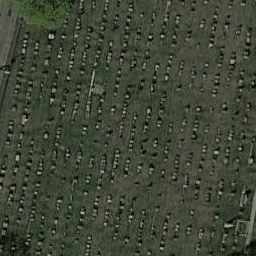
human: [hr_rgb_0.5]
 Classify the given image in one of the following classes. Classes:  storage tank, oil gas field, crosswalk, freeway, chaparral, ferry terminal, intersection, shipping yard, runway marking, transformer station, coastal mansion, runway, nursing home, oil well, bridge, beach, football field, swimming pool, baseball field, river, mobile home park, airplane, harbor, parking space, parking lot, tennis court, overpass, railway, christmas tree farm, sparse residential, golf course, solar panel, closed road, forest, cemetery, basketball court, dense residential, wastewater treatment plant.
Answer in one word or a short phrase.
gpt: cemetery